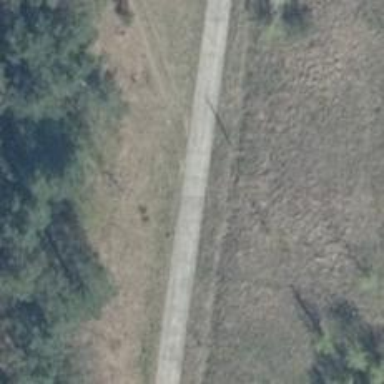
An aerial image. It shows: Service road with concrete surface of grade1.